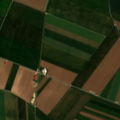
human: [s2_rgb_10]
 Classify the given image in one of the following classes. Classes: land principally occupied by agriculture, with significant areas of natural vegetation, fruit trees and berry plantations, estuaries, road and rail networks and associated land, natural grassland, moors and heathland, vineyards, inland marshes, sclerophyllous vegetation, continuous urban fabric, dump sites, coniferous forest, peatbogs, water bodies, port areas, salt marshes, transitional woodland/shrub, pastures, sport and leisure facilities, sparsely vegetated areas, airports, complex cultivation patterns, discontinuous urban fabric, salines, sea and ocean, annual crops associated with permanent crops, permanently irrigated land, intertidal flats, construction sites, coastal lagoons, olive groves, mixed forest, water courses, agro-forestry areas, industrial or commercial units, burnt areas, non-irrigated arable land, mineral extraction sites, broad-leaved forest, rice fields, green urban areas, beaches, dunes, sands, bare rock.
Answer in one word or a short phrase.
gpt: non-irrigated arable land